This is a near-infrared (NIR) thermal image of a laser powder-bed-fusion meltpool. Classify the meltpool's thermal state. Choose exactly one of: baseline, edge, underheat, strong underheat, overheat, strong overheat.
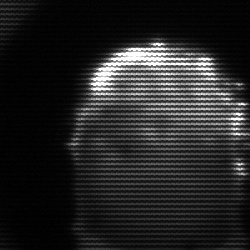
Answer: baseline